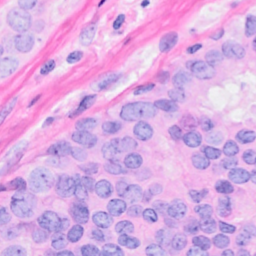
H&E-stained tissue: Breast